Question: I have a list of table elements under element named Query that may duplicate, I need to fetch distinct table elements (not its value but the tag/element name itself.
'/ShopArea/Connection/Query/*' lists the table names including duplicates.
Below is the XML
'''
<?xml version="1.0" encoding="utf-8"?>
<?xml-stylesheet type="text/xsl" href="ShopArea.xslt"?>
<ShopArea>
<Connection name="Connection1">
<Report date="25-09-2011">
<Query id="1">
<TABLE1>1.1</TABLE1>
<TABLE2>1.2</TABLE2>
<TABLE3>1.3</TABLE3>
</Query>
<Query id="2">
<TABLE21>2.1</TABLE21>
<TABLE22>2.2</TABLE22>
<TABLE23>2.3</TABLE23>
</Query>
</Report>
<Report date="26-09-2011">
<Query id="1">
<TABLE1>26 1.1</TABLE1>
<TABLE2>26 1.2</TABLE2>
<TABLE3>26 1.3</TABLE3>
</Query>
<Query id="2">
<TABLE21>26 2.1</TABLE21>
<TABLE22>26 2.2</TABLE22>
<TABLE23>26 2.3</TABLE23>
</Query>
</Report>
</Connection>
</ShopArea>
'''

I refered <URL> but I'm not able to get it right.
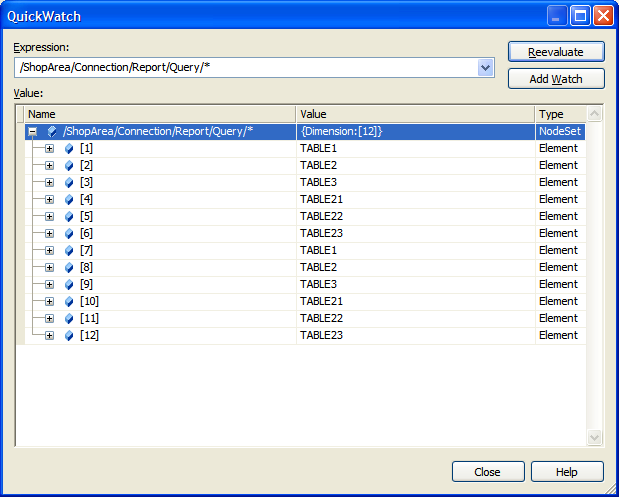
Answer: <URL>:
'''
<xsl:stylesheet version="1.0"
xmlns:xsl="http://www.w3.org/1999/XSL/Transform">
<xsl:output omit-xml-declaration="yes" indent="yes"/>
<xsl:key name="kChildByName" match="Query/*"
use="name()"/>
<xsl:template match=
"Query/*
[generate-id()
=
generate-id(key('kChildByName', name())[1])
]">
<xsl:value-of select="name()"/>
<xsl:text>&#xA;</xsl:text>
</xsl:template>
<xsl:template match="text()"/>
</xsl:stylesheet>
'''
:
'''
<ShopArea>
<Connection name="Connection1">
<Report date="25-09-2011">
<Query id="1">
<TABLE1>1.1</TABLE1>
<TABLE2>1.2</TABLE2>
<TABLE3>1.3</TABLE3>
</Query>
<Query id="2">
<TABLE21>2.1</TABLE21>
<TABLE22>2.2</TABLE22>
<TABLE23>2.3</TABLE23>
</Query>
</Report>
<Report date="26-09-2011">
<Query id="1">
<TABLE1>26 1.1</TABLE1>
<TABLE2>26 1.2</TABLE2>
<TABLE3>26 1.3</TABLE3>
</Query>
<Query id="2">
<TABLE21>26 2.1</TABLE21>
<TABLE22>26 2.2</TABLE22>
<TABLE23>26 2.3</TABLE23>
</Query>
</Report>
</Connection>
</ShopArea>
'''
'Query':
'''
TABLE1
TABLE2
TABLE3
TABLE21
TABLE22
TABLE23
'''
'<xsl:for-each-group>':
'''
<xsl:stylesheet version="2.0"
xmlns:xsl="http://www.w3.org/1999/XSL/Transform"
xmlns:xs="http://www.w3.org/2001/XMLSchema">
<xsl:output omit-xml-declaration="yes" indent="yes"/>
<xsl:template match="/*/*">
<xsl:for-each-group select="Report/Query/*"
group-by="name()">
<xsl:sequence select="current-grouping-key(), '&#xA;'"/>
</xsl:for-each-group>
</xsl:template>
<xsl:template match="text()"/>
</xsl:stylesheet>
'''